Question: I'm not sure why this is happening.
I have a perfectly icon showing, however, when I change the image, it stops showing, only when I hover over it.
I cannot change the HTML, only css elements.
Here is the HTML
'''
<div class="div-menu-win">
<ul class="menu-win">
<li>
<div title="Ajuda" class="iconWin manual"></div>
</li>
</ul>
</div>
'''
My css with the image working
'''
ul.menu-win li .manual, ul.menu-win li .manual::after
{
background-image: url('../images/ico_aj.png');
background-repeat: no-repeat;
background-position: center;
background-size: 16px 16px;
}
ul.menu-win li .manual,
ul.menu-win li .manual:after
{
background-image: url('../images/ico_aj.png');
background-repeat: no-repeat;
background-position: center;
background-size:16px 16px;
}
'''
There is a message there, Filter rules containing this property
And when I change the background image, that image disappears.
Any thoughts?

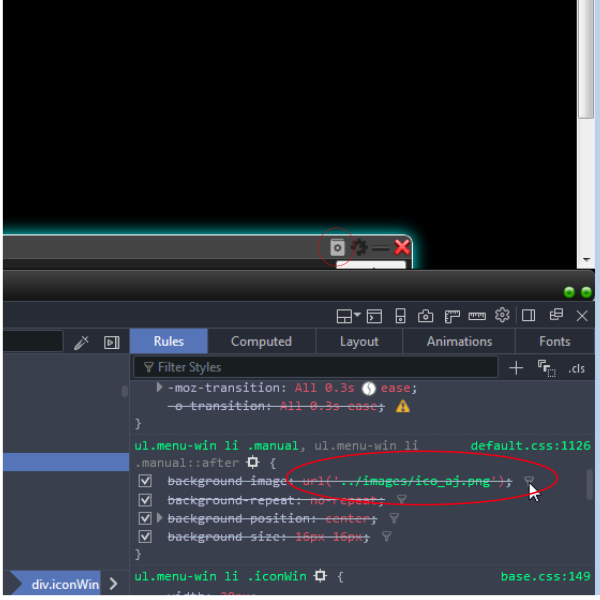
Answer: You should add some more CSS rules. Try setting the size, the content property (required for ::after and ::before metaselectors), and the display type... as an example :
'''
width:20px;
height:20px;
content:' ';
display:block;
'''